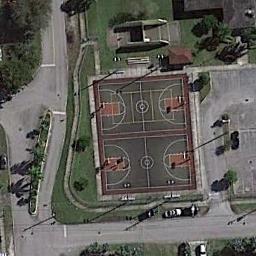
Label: basketball_court